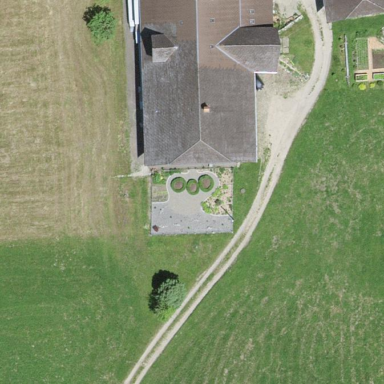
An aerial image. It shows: Farm building.